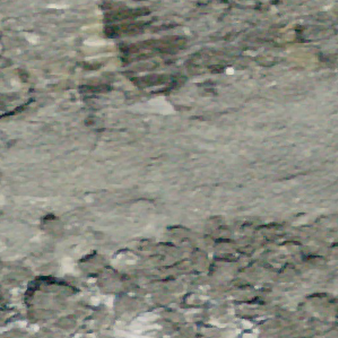
Label: other